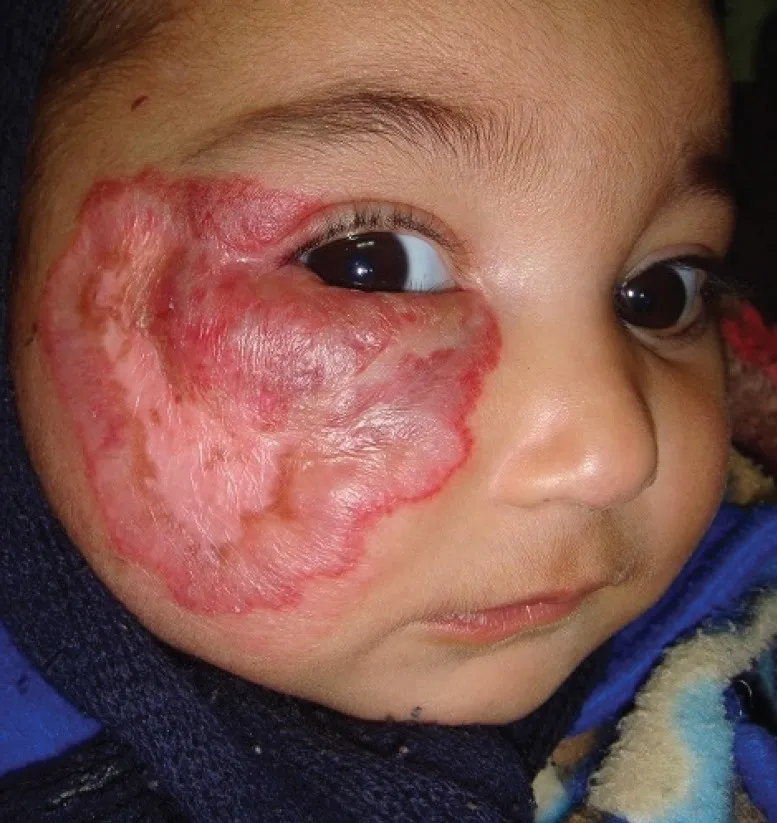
There was considerable improvement after completing four weeks therapy.
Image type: medical_photograph (other_medical_photograph)